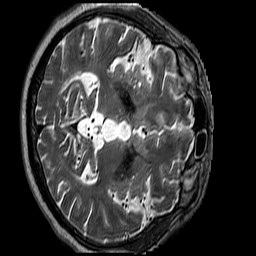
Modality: T2w
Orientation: axial
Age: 66
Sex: male
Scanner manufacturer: siemens
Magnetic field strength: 3 T
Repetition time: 3.2 s
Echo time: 0.212 s